A bearing vibration time series has been folded into this square grayscale image, one row per segment of consecutive samples. Determine the bearing's health state. Answer with exactly one of: normal, inner_race, outer_race, ball.
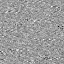
Answer: inner_race